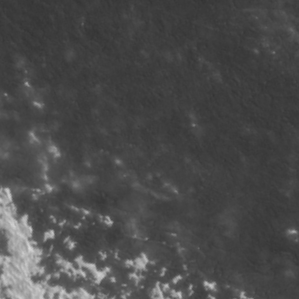
Label: frost